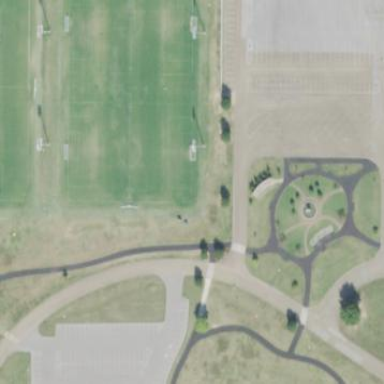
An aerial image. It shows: Soccer pitch with grass surface for leisure land.